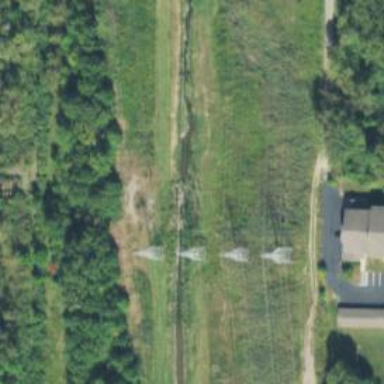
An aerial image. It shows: Lattice structure tower used for power distribution.